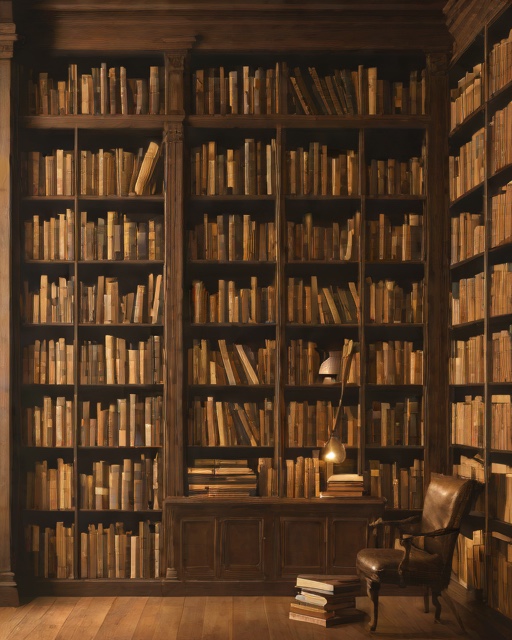
Category: Congratulations